Aerial crown-view tile of a tropical tree (Barro Colorado Island, Panama), acquired 20240611:
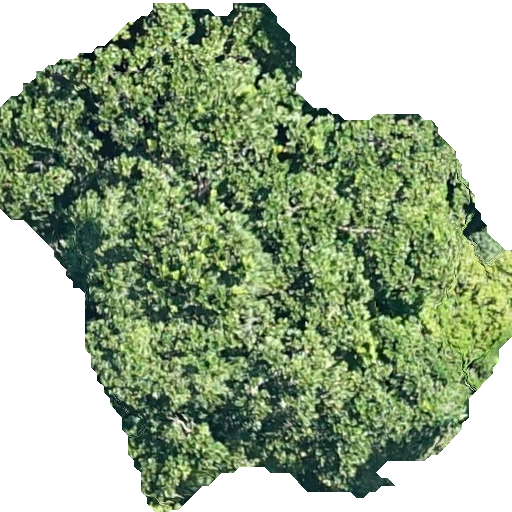
Species: Anacardium excelsum
GBIF accepted scientific name: Anacardium excelsum
Crown area: 275.939 m²